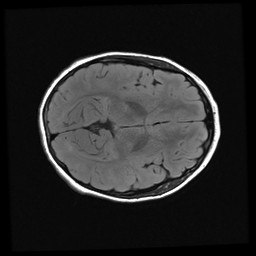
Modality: FLAIR
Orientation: axial
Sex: female
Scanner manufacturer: ge
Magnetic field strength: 3 T
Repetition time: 9 s
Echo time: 0.1216 s